Field crop: maize
Growth stage: 2
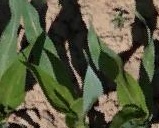
Species: maize